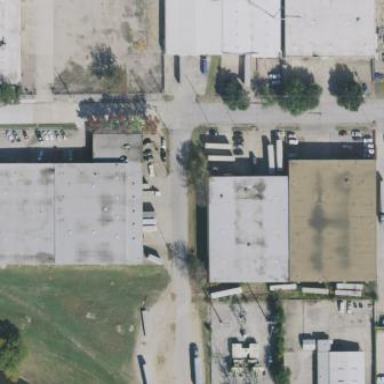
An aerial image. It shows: Commercial building.